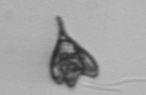
Label: Pyramimonas_longicauda